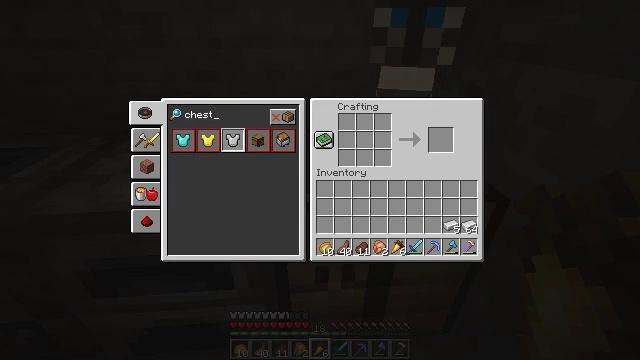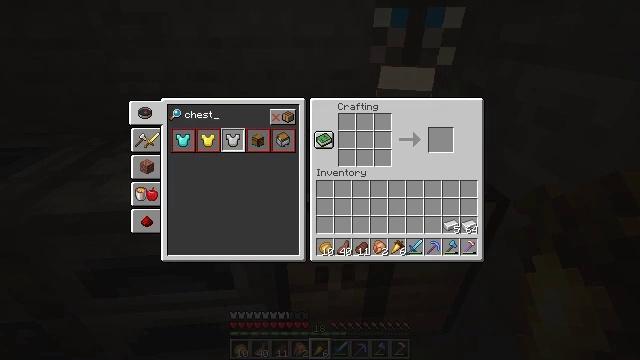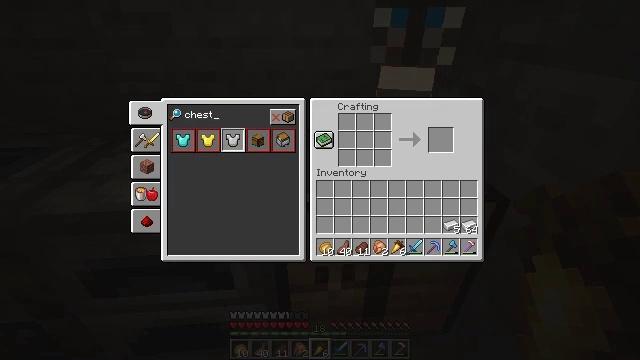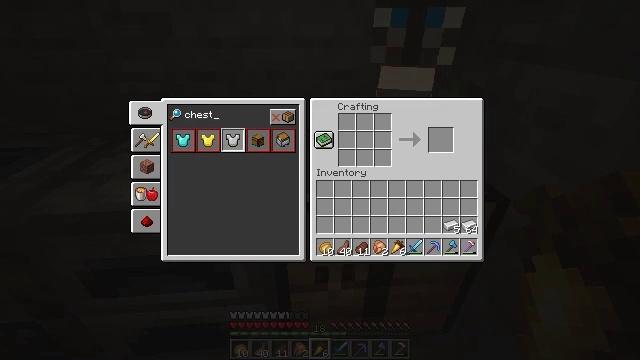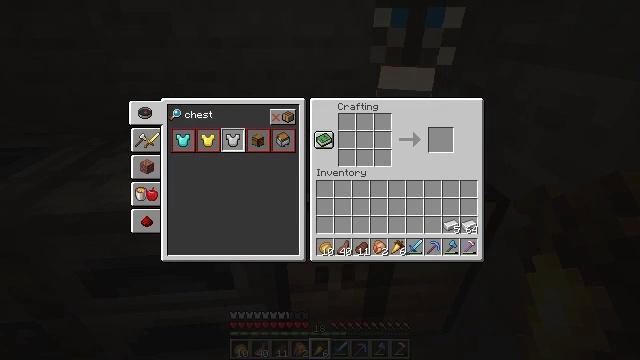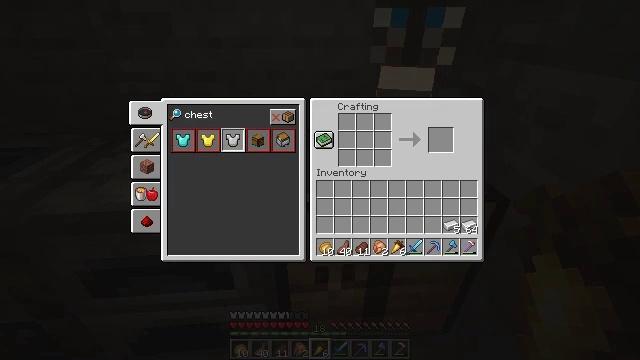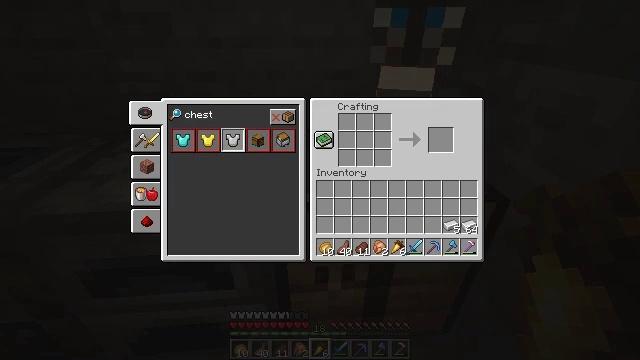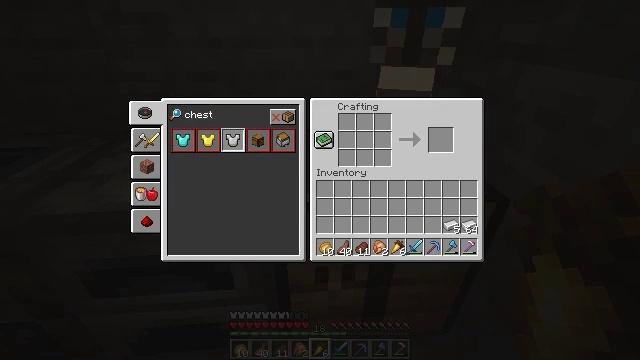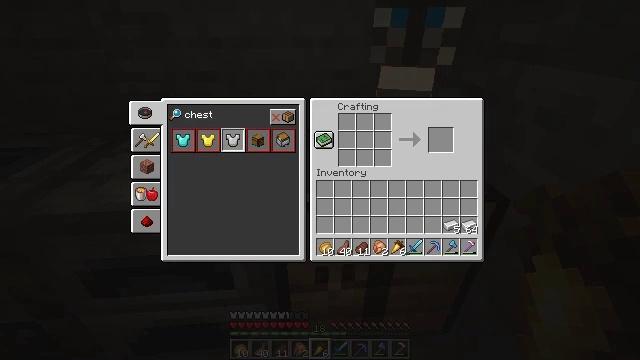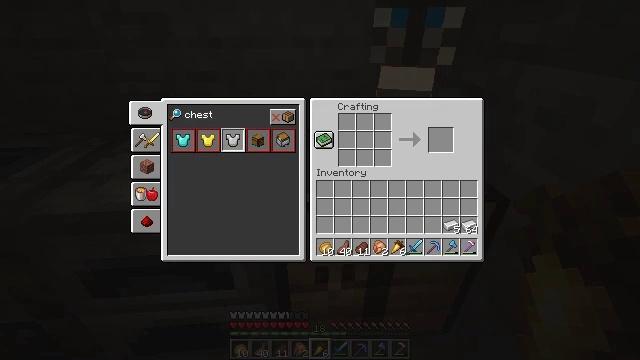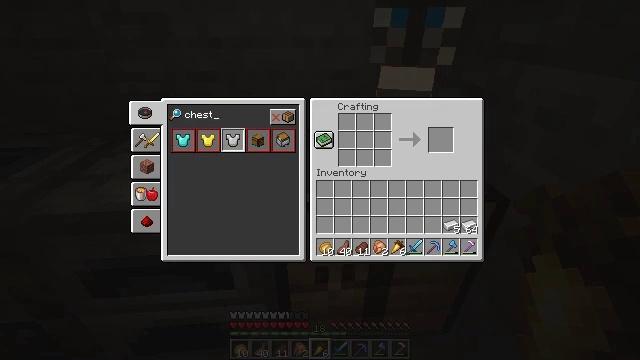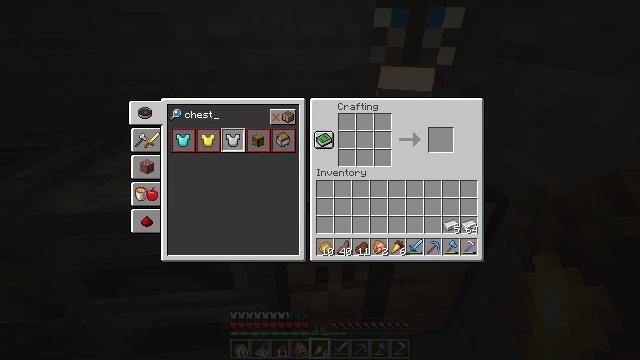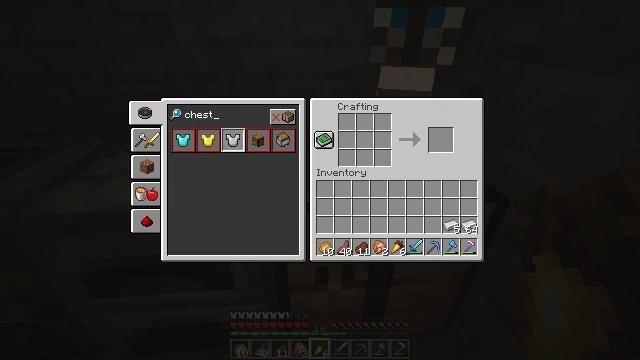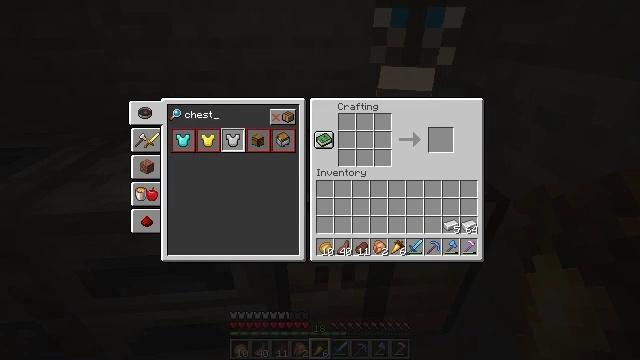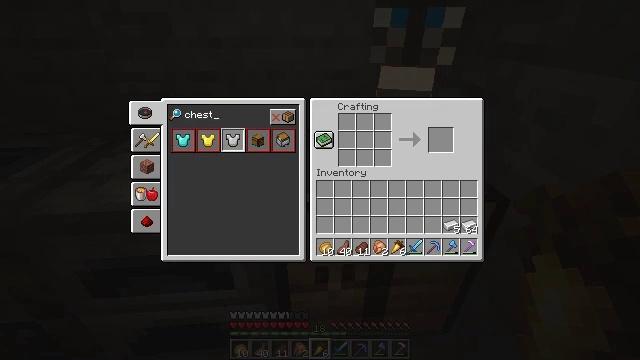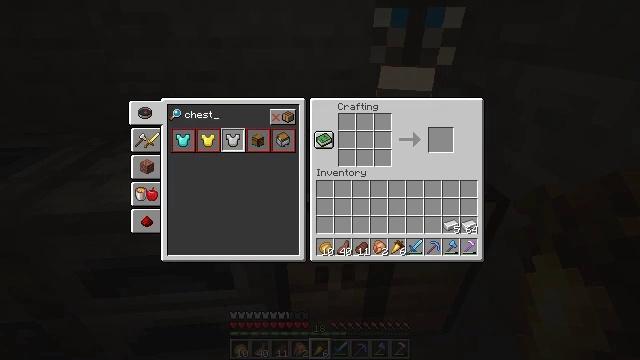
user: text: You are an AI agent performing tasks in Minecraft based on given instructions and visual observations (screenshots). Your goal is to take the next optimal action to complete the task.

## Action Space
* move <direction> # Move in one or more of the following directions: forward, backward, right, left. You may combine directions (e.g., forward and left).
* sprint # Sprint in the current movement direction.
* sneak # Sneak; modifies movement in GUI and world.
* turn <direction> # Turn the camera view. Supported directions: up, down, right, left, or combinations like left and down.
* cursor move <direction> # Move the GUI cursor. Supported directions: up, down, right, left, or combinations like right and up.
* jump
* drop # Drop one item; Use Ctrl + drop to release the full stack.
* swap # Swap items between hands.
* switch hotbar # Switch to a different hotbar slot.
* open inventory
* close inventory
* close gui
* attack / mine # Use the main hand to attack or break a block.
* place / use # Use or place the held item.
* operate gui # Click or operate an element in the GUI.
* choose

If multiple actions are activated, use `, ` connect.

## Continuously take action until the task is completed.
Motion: motion action
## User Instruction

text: Put iron, stick, and plank in the crafting grid to craft a tripwire hook.
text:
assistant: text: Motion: no_op
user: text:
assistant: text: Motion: no_op
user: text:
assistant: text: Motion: no_op
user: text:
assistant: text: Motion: no_op
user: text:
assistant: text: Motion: no_op
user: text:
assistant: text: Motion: no_op
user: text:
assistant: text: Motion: no_op
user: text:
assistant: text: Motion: no_op
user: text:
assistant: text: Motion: no_op
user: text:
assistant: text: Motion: no_op
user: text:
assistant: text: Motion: no_op
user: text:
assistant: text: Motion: no_op
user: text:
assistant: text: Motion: no_op
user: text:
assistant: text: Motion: no_op
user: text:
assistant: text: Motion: no_op
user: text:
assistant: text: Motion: no_op
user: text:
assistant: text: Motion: no_op
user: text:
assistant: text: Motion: no_op
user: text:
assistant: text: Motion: no_op
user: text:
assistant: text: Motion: no_op
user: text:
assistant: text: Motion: no_op
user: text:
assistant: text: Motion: no_op
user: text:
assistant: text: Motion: no_op
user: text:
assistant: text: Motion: no_op
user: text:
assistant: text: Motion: no_op
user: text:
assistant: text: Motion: no_op
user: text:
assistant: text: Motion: no_op
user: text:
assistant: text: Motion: no_op
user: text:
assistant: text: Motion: no_op
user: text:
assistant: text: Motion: no_op